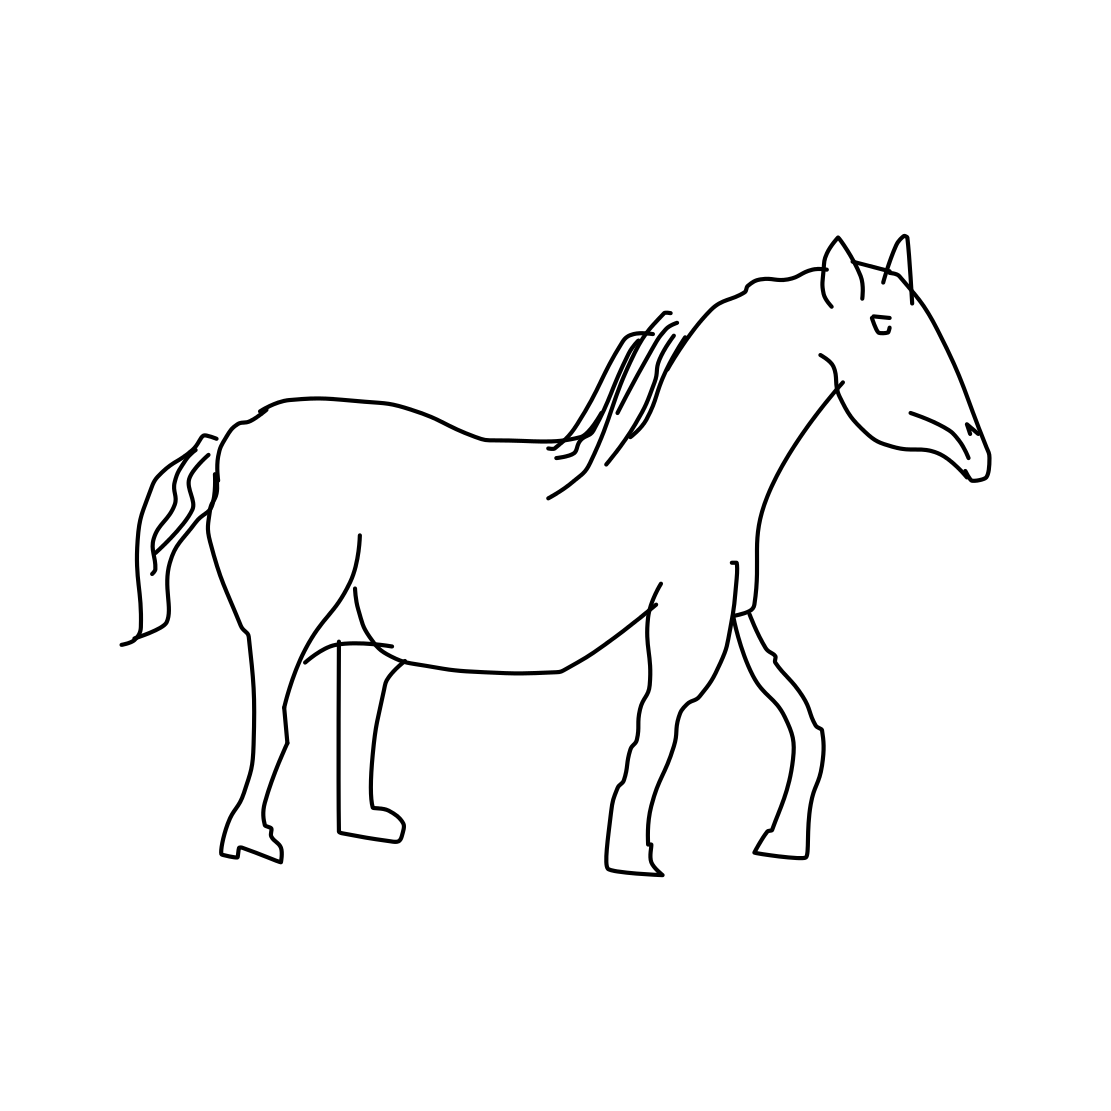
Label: horse